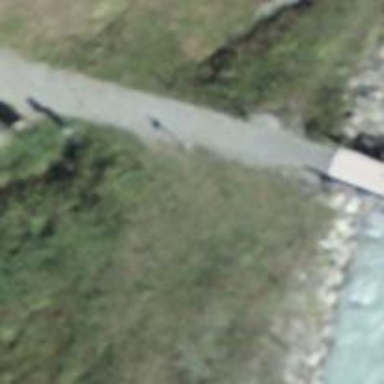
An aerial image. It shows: Hiking path groomed for classic style.